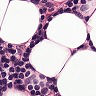
Metastatic tissue present: no